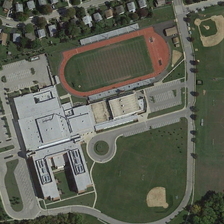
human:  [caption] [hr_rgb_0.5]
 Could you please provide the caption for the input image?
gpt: many buildings and green trees are near a playground and two baseball fields with a parking lot .

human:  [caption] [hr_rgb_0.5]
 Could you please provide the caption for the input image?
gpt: many buildings and green trees are near a playground and two baseball fields with a parking lot .

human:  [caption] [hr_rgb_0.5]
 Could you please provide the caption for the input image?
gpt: many buildings and green trees are near a playground and two baseball fields with a parking lot .

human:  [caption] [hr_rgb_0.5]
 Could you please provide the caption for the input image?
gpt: many buildings and green trees are near a playground and two baseball fields with a parking lot .

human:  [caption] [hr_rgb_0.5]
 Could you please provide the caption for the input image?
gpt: many buildings and green trees are near a playground and two baseball fields with a parking lot .